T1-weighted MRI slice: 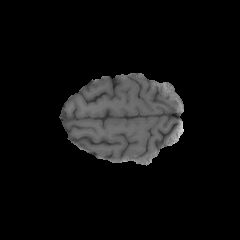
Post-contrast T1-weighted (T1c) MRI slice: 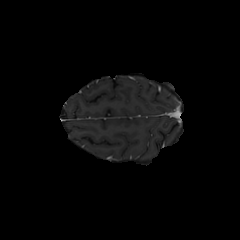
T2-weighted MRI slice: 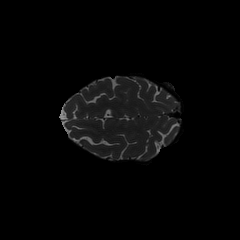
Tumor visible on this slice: no